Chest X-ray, PA view. Patient: 31 years old, sex F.
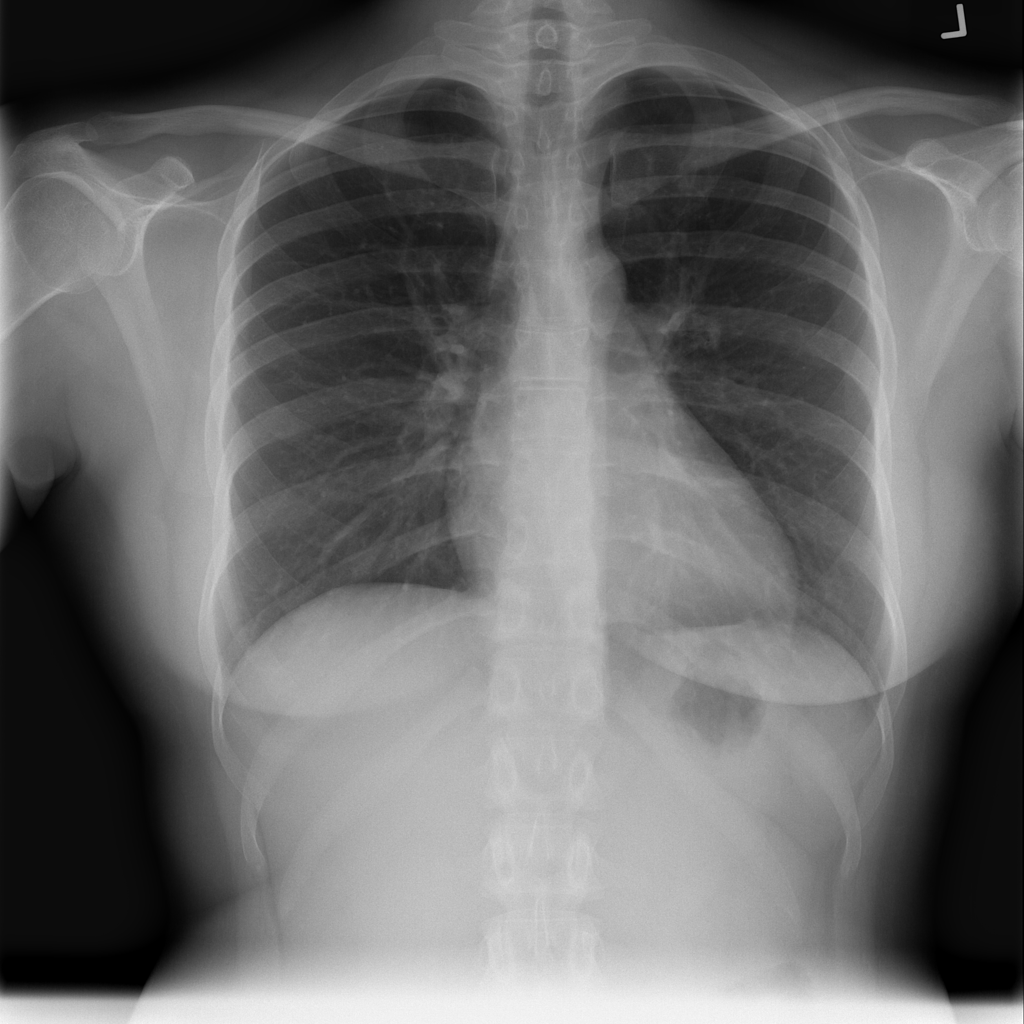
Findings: No Finding